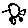
Label: car